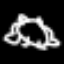
Label: frog